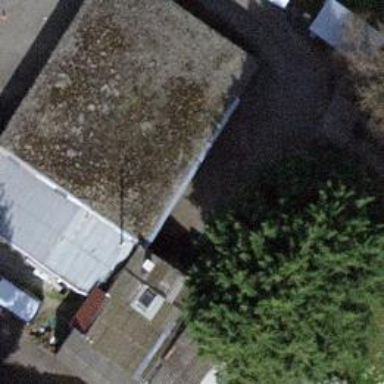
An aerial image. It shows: View of roof of building.